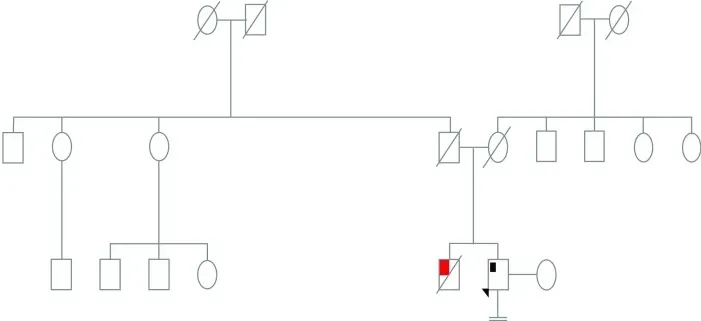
Patient's pedigree.
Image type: pathology (immunostaining)